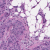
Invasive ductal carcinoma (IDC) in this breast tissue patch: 1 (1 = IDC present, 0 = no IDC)